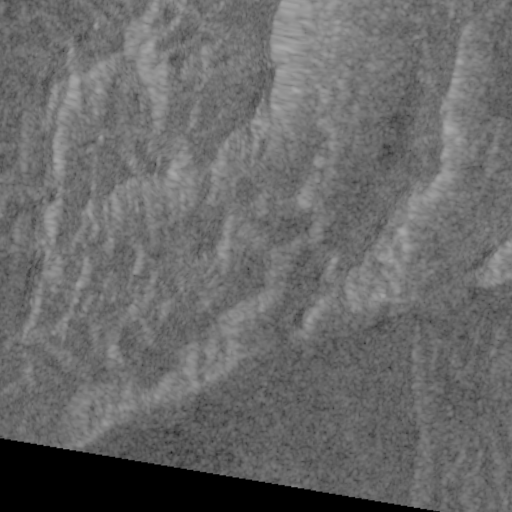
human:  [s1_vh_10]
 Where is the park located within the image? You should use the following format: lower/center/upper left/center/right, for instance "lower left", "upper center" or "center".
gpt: The park is located in the lower left of the image.
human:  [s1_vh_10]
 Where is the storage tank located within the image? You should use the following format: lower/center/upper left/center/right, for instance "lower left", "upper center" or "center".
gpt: The storage tank is located in the lower center of the image.
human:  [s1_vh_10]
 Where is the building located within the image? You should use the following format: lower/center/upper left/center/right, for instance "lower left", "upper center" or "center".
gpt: The building is located in the lower center of the image.
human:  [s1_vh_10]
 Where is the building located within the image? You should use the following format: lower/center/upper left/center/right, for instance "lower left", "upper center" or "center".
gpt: The building is located in the lower center of the image.
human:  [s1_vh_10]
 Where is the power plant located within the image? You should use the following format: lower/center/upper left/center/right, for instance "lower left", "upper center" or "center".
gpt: There is no power plant in the image.

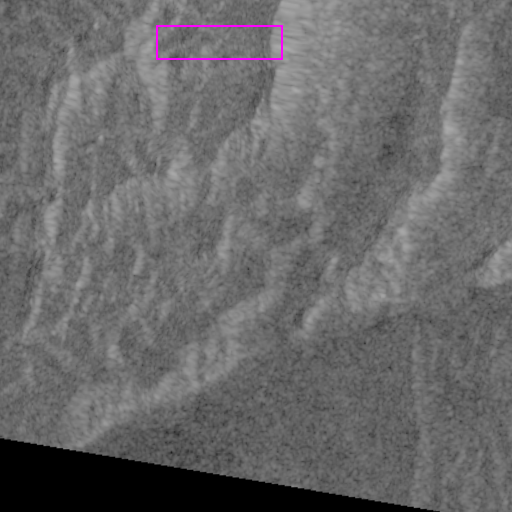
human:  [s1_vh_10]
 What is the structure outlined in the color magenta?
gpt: There is no magenta outline.
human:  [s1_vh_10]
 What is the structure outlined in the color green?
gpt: There is no structure outlined in green.